Question: I can android SDK for Linux and Mac from their sites. After installation in Linux they asked me to downloa Platforms and Other Packages

I have already downloaded in my Linux machine. Now I have a Mac, so I have downloaded the SDK they provided. My question is can I use the Platforms and Other Packages that I already downloaded for mac
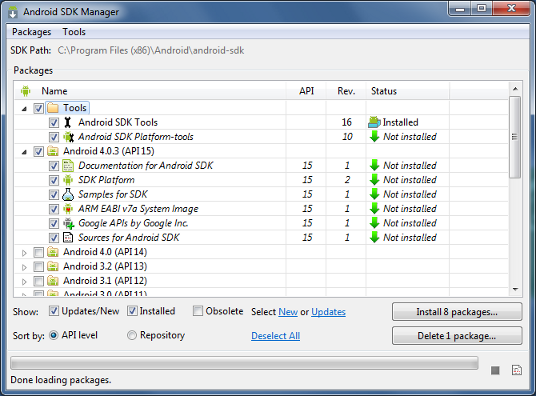
Answer: The 'platform-tools/' is platform-specific, and so you definitely need to download those separately for each OS.
Most of the other components should be platform-neutral. However, I have not tried copying that material between operating systems, and so I cannot be certain that it will work correctly. I would recommend that you just download the stuff again.